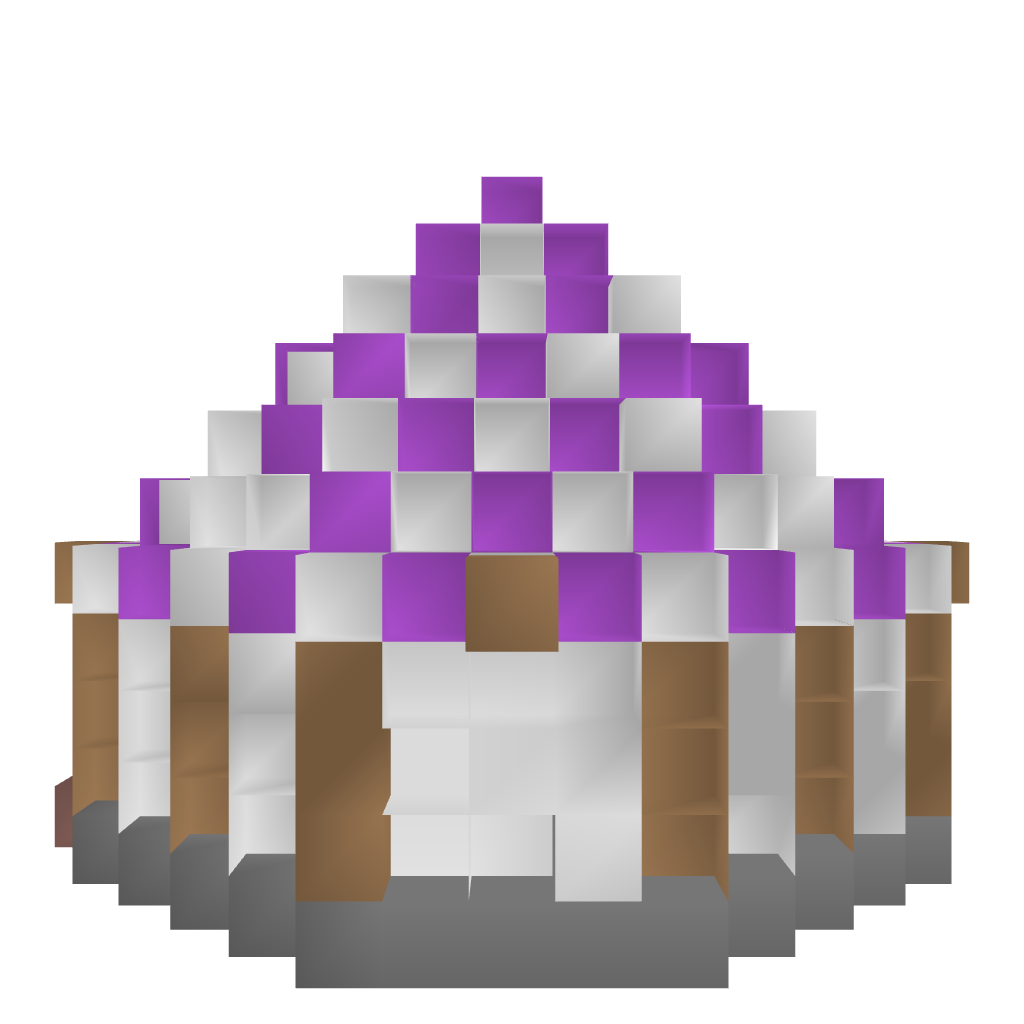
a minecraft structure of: Piggy go round! bad low quality